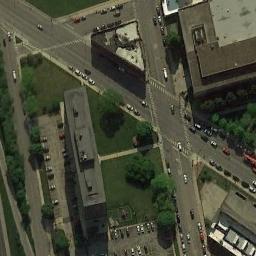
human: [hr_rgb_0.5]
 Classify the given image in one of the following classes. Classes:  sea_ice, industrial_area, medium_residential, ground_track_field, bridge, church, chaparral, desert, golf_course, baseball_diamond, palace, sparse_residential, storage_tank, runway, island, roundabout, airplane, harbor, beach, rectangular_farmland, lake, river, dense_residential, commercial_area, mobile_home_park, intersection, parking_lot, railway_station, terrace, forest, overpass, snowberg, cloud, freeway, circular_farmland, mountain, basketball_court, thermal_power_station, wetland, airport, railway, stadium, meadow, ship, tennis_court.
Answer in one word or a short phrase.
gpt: intersection